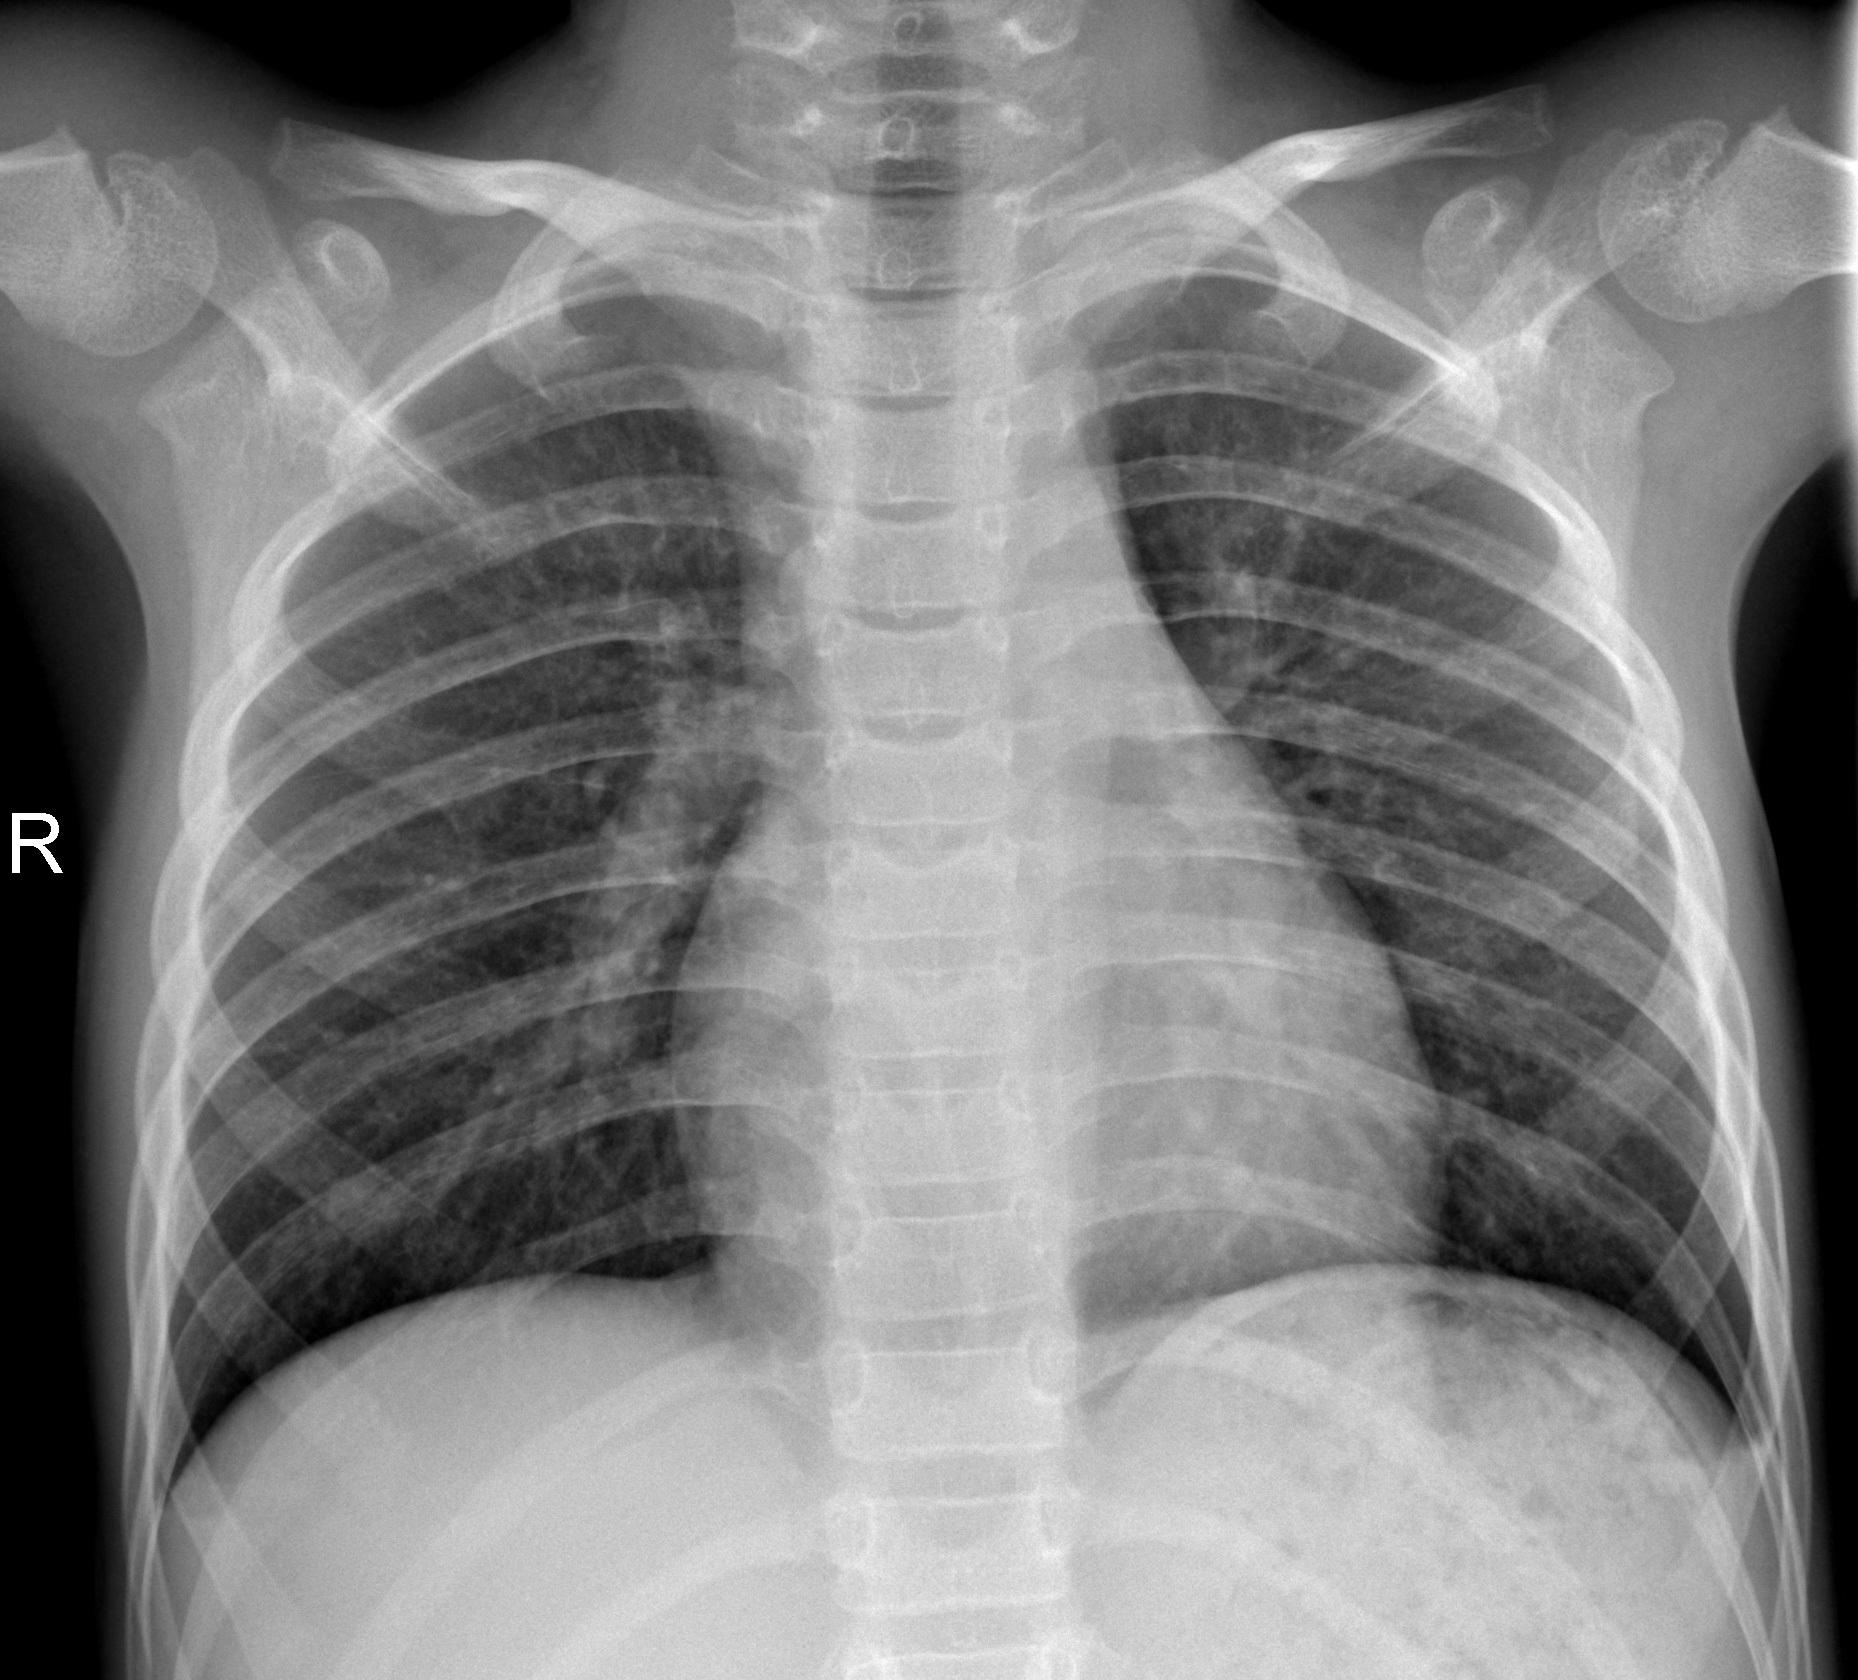
Diagnosis: NORMAL